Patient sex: F
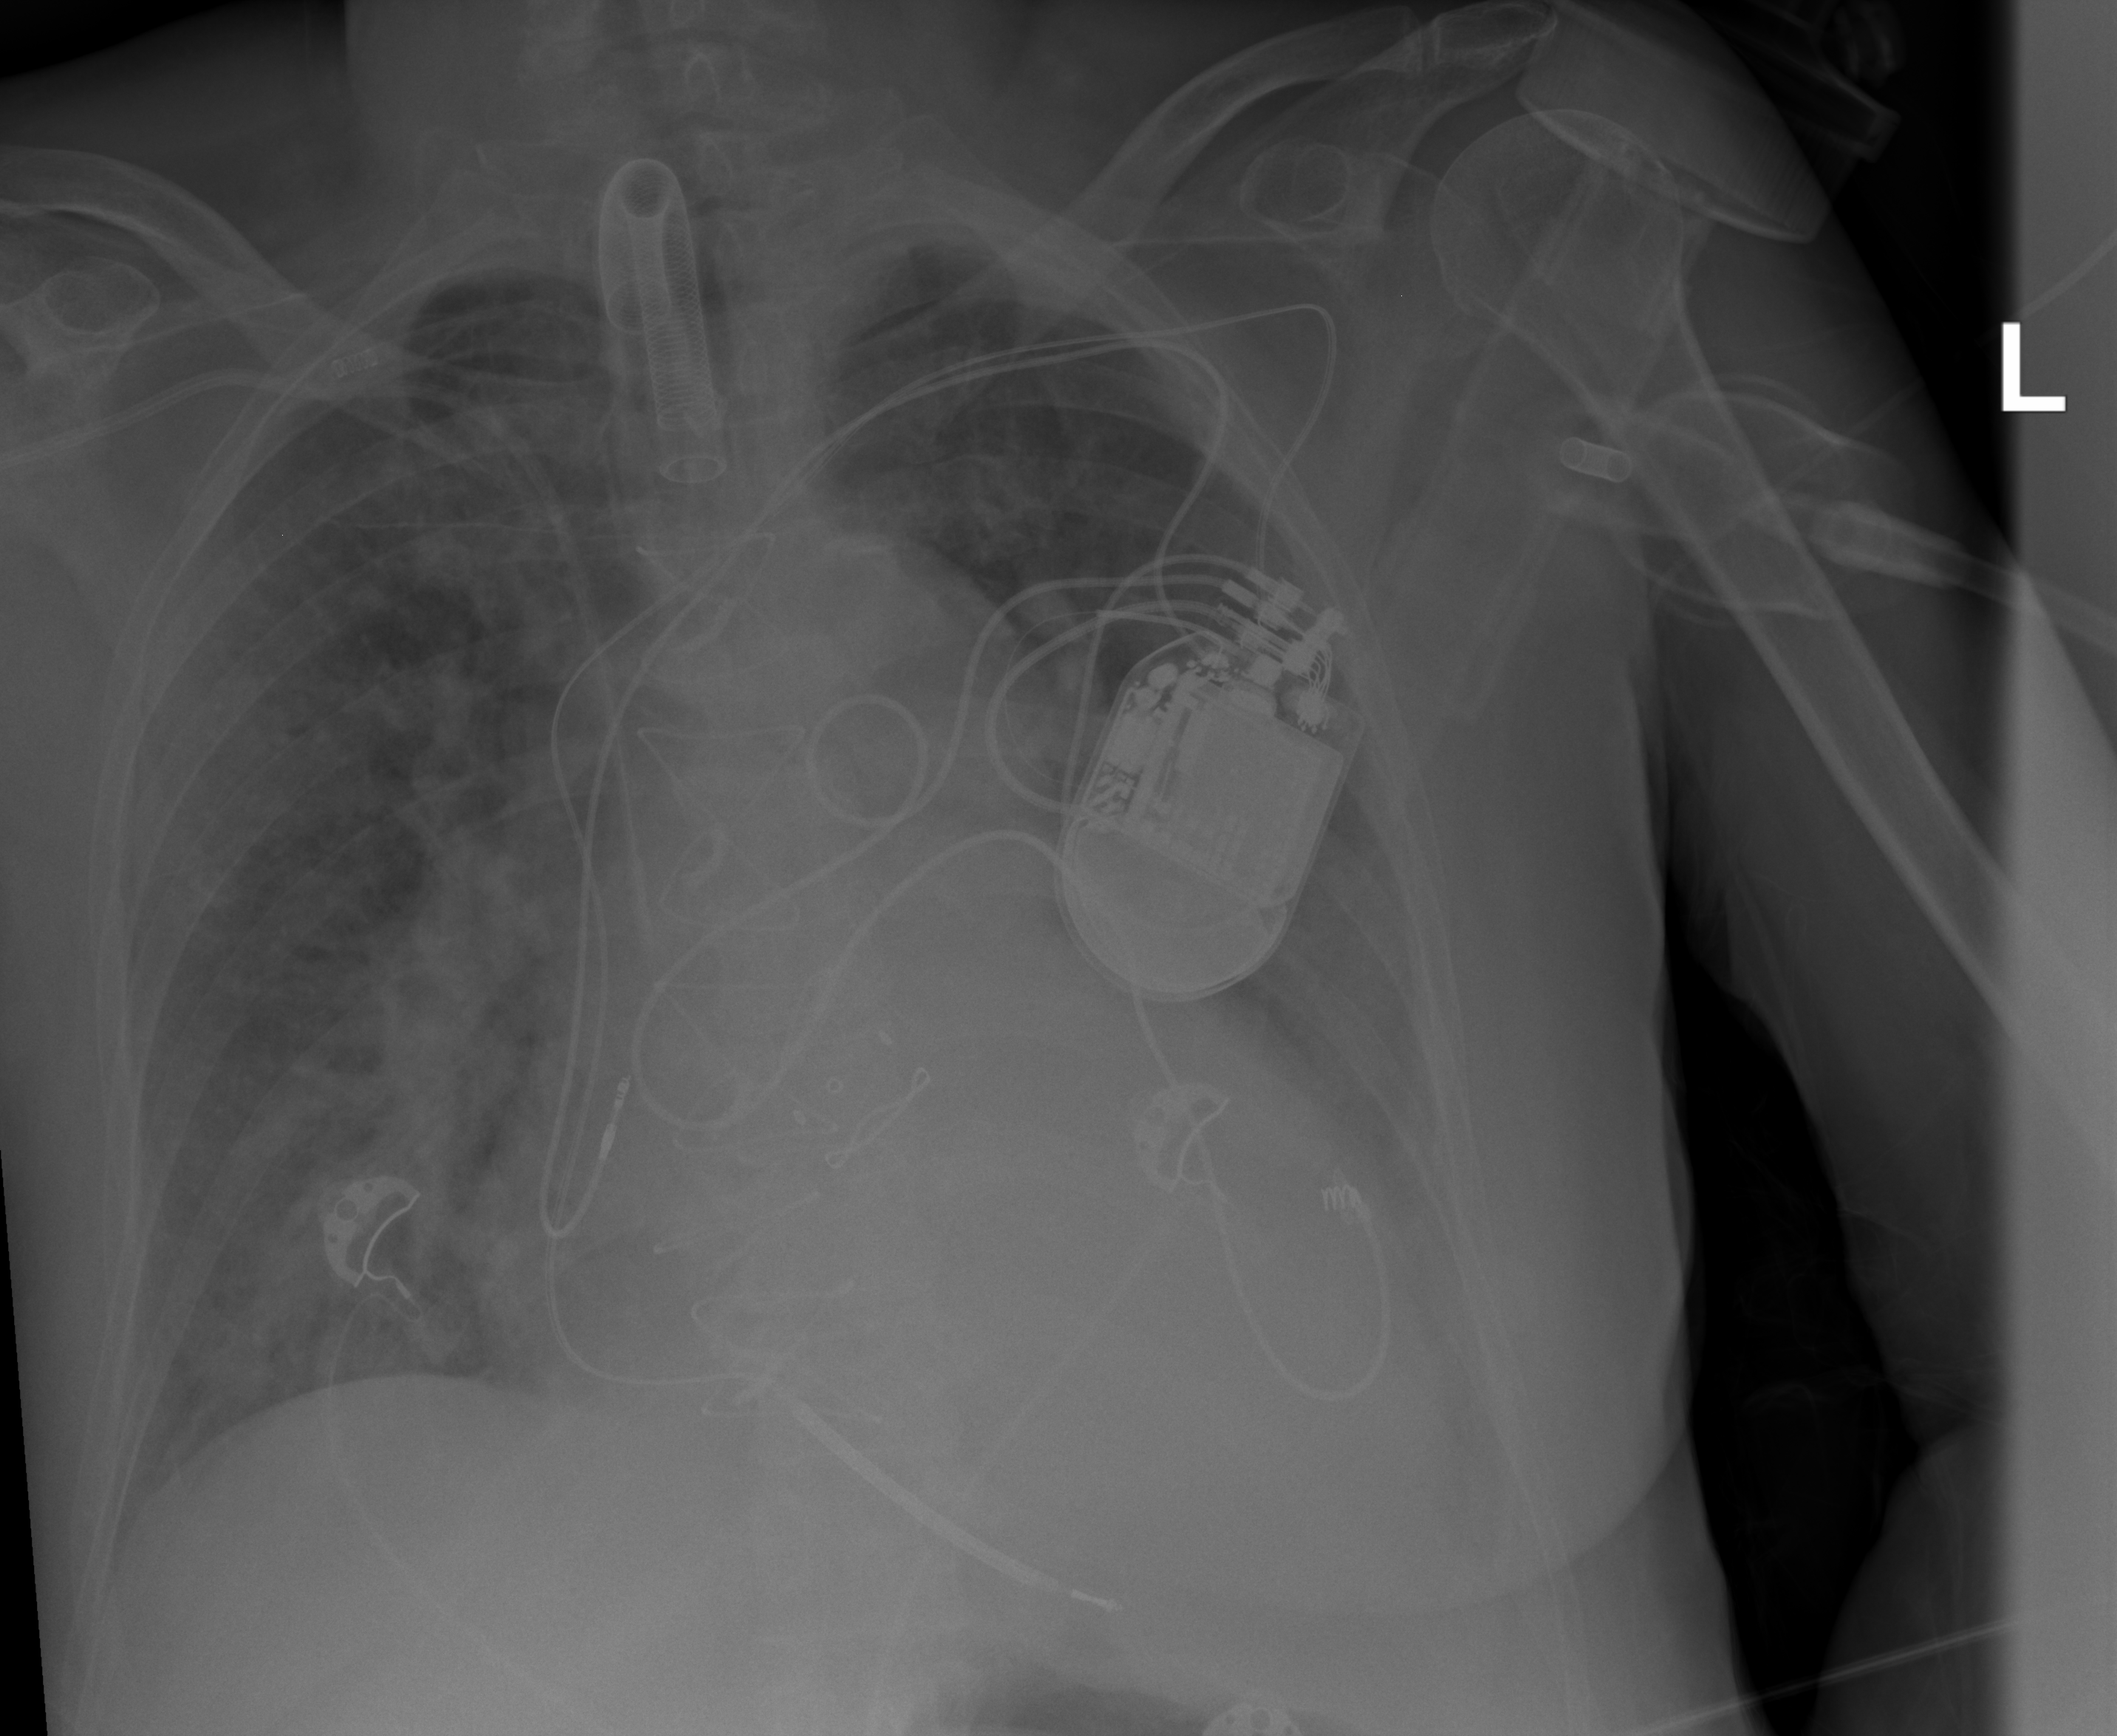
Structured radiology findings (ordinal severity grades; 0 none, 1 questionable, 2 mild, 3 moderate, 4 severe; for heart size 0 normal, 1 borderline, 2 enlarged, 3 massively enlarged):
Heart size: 2
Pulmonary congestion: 2
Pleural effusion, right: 0
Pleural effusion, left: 2
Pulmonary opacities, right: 2
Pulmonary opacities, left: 0
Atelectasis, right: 2
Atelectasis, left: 2